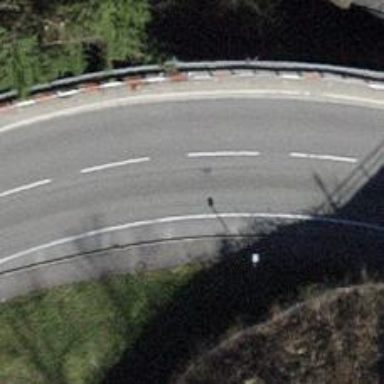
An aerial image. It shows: Primary road with asphalt surface.